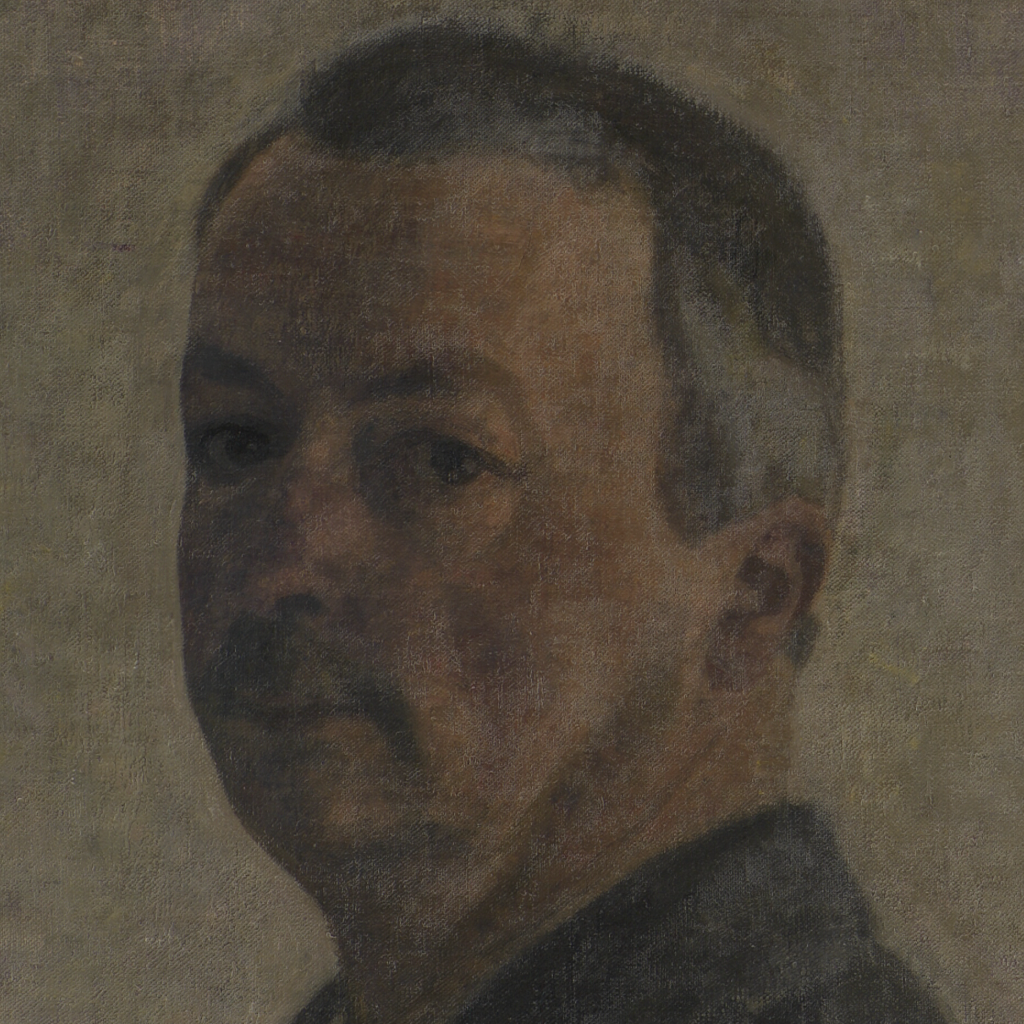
portrait painting, close up, soft diffused light, middle-aged man with short greying hair head turned facing viewer, neutral muted background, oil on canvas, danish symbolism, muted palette